Question: Hello I want to draw the logo of Chelsea Football Club and I have got already the 'big things'
like the circle and the innerwhite space etc.. and the text but there is where I got a problem with.. in the logo the text is like in a halve circle shape but I can't find a way to draw it like this in canvas for an example for the right text see image below and see also my code
'''
$(function () {
//variables
var canvas = document.getElementById("chelseaLogo");
var CanvasContext = canvas.getContext("2d");
var centerX = canvas.width / 2;
var centerY = canvas.height / 2;
var radius = 170;
var radiusWhite = radius - 30;
// outside logo
CanvasContext.beginPath();
CanvasContext.arc(centerX, centerY, radius, 0, 2 * Math.PI, false);
CanvasContext.fillStyle = '#0B49DB';
CanvasContext.fill();
//stroke
CanvasContext.lineWidth = 2;
CanvasContext.strokeStyle = '#FFF700';
CanvasContext.stroke();
//white innercircle
CanvasContext.beginPath();
CanvasContext.arc(centerX, centerY, radiusWhite, 0, 2 * Math.PI, false);
CanvasContext.fillStyle = '#fff';
CanvasContext.fill();
//text top
CanvasContext.font = '15pt Calibri';
CanvasContext.fillText('Chelsea', 155, 25);
//text bottom
CanvasContext.font = '15pt Calibri';
CanvasContext.fillText('Football Club', 140, 330);
});
'''

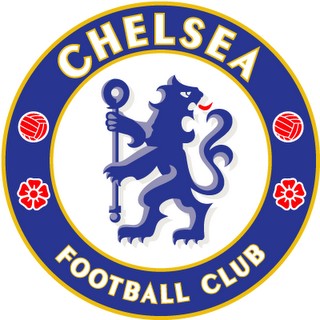
Answer: I've modified the tutorial code that @Esailija posted to be a bit more accurate/flexible:
'''
function drawTextAlongArc(context, str, hei, centerX, centerY, radius, angle, above) {
var met, wid;
context.save();
context.translate(centerX, centerY);
if (!above) {
radius = -radius;
angle = -angle;
}
else{
hei = 0;
}
context.rotate(-1 * angle / 2);
context.rotate(-1 * (angle / str.length) / 2);
for (var n = 0; n < str.length; n++) {
var char = str[n];
met = context.measureText(char);
wid = met.width;
console.log(met);
context.rotate(angle / str.length);
context.fillText(char, -wid / 2, -radius + hei);
context.strokeText(char, -wid / 2, -radius + hei);
}
context.restore();
}
ctx.font = 'bold 40pt impact';
ctx.fillStyle = '#000';
ctx.strokeStyle = '#f00';
ctx.lineWidth = 2;
drawTextAlongArc(ctx, "CHELSEA", 40, 200, 200, 100, Math.PI*3/5, true);
ctx.font = 'bold 20pt impact';
drawTextAlongArc(ctx, "FOOTBALL CLUB", 30, 200, 200, 100, Math.PI*3/5, false);
ctx.beginPath();
ctx.arc(200,200,100,0,Math.PI*2,false);
ctx.stroke();
'''
You can see an example of this here: <URL>